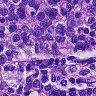
Metastatic tissue present: yes